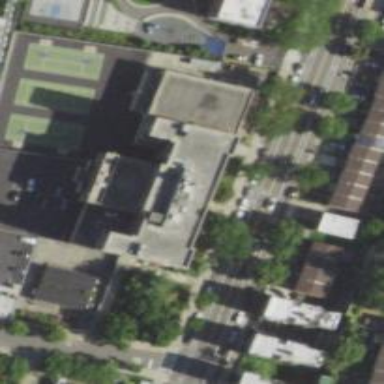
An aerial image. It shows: School.